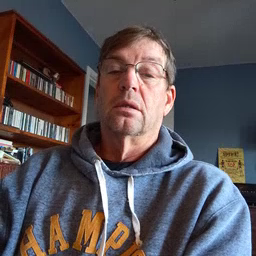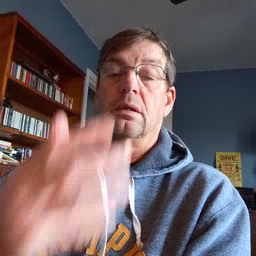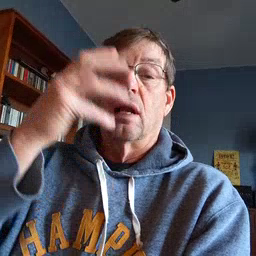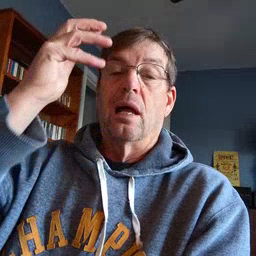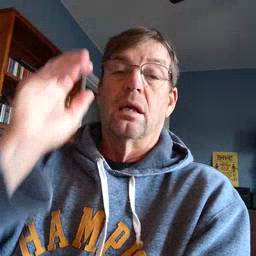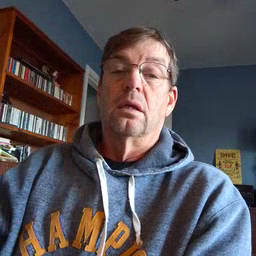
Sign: lion